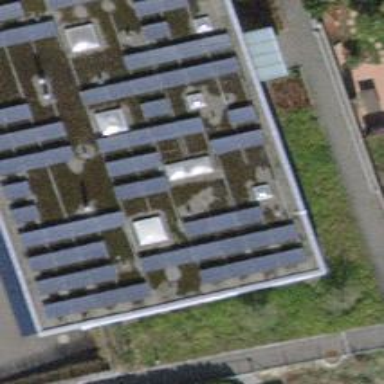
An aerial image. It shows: Small solar photovoltaic panel generator on the roof of building.